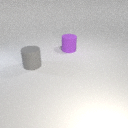
large purple rubber cylinder to the right of large gray rubber cylinder